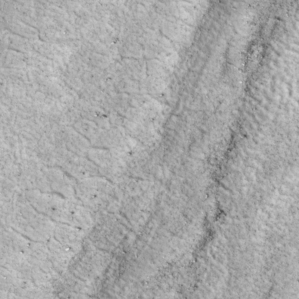
Label: non_frost